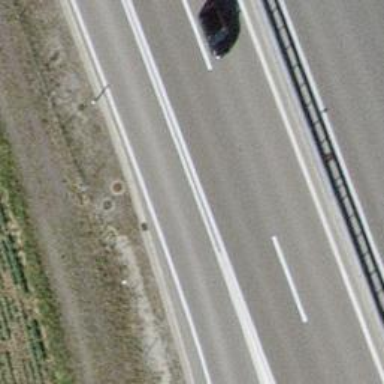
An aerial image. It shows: Asphalt motorway of trunk classification.